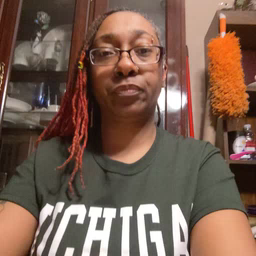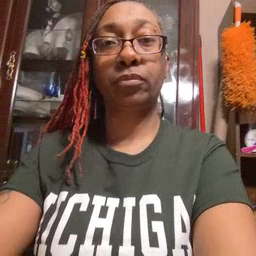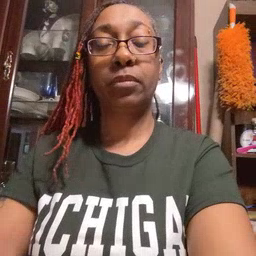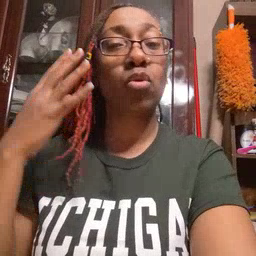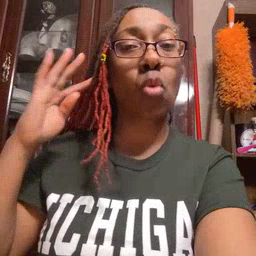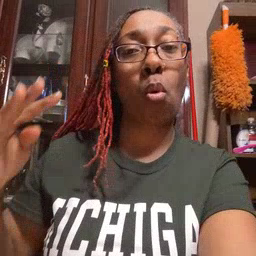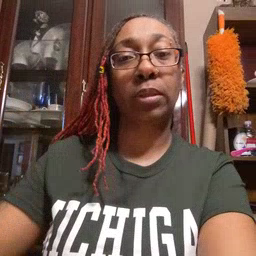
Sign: noisy